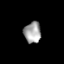
Tissue: lung
Cell type: Myeloid cells
Senescence score: 0.2336
Nuclear area (px): 353
Mean DAPI intensity: 161.881